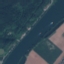
Land use / land cover class: River